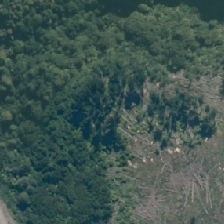
Land cover: harvested_forest